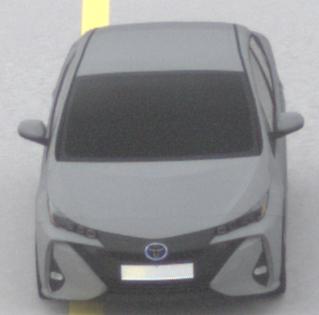
Make: Toyota
Model: Prius 1.8 Plug-In Hybrid
Detailed model: Prius (XW5) Plug-In
Model produced from: 2019/07
Model produced until: 2020/07
Doors: 5
Color: gray
Road condition: dry road
Daytime: morning or afternoon
Contrast: low contrast